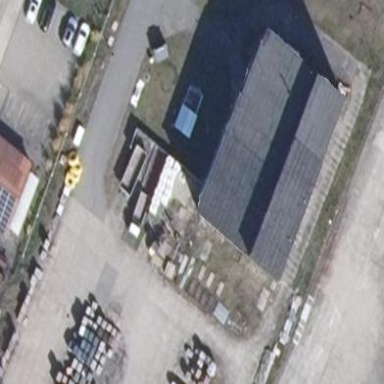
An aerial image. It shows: Industrial building.